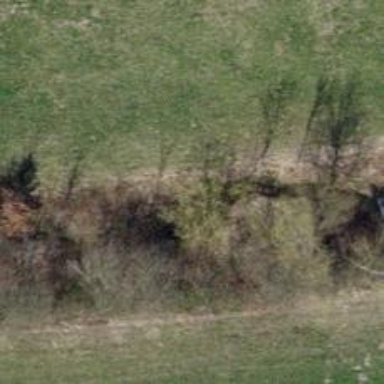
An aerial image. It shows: Pipeline marker.